【题型】填空题　【知识点】解析几何　【难度】medium
已知点 \(P\) 为双曲线 \(\frac{x^2}{16} - \frac{y^2}{9} = 1\) 右支上一点, \(F_1,F_2\) 分别为双曲线的左、右焦点, \(I\) 为 \(\triangle PF_1F_2\) 的内心, 若 \(S_{\triangle IPF_1} = S_{\triangle IPF_2} + \lambda S_{\triangle IF_1F_2}\) 成立, 则 \(\lambda\) 的值为 \underline{\quad\quad}.
【解答】
\noindent \textbf{【答案】} \(\boldsymbol{\frac{4}{5}}\) / 0.8

\vspace{0.3em}
\noindent \textbf{【分析】} 由条件结合内心的定义及三角形面积公式可得 \(\frac{1}{2}|PF_1| \cdot r = \frac{1}{2}|PF_2| \cdot r + \lambda cr\), 再根据双曲线的定义化简可求 \(\lambda\).

\vspace{0.3em}
\noindent \textbf{【详解】} 设 \(\triangle PF_1F_2\) 的内切圆半径为 \(r\),

由双曲线的定义得 \(|PF_1| - |PF_2| = 2a\), \(|F_1F_2| = 2c\),

\(
S_{\triangle IPF_1} = \frac{1}{2}|PF_1| \cdot r,\ S_{\triangle IPF_2} = \frac{1}{2}|PF_2| \cdot r,\ S_{\triangle IF_1F_2} = \frac{1}{2} \cdot 2c \cdot r = cr
\)

由题意得 \(\frac{1}{2}|PF_1| \cdot r = \frac{1}{2}|PF_2| \cdot r + \lambda cr\),

故 \(\lambda = \frac{|PF_1| - |PF_2|}{2c} = \frac{a}{c} = \frac{a}{\sqrt{a^2 + b^2}}\),

又双曲线 \(\frac{x^2}{16} - \frac{y^2}{9} = 1\) 的 \(a = 4\), \(b = 3\),

代入上式得: \(\lambda = \frac{4}{5}\),

故答案为: \(\frac{4}{5}\).

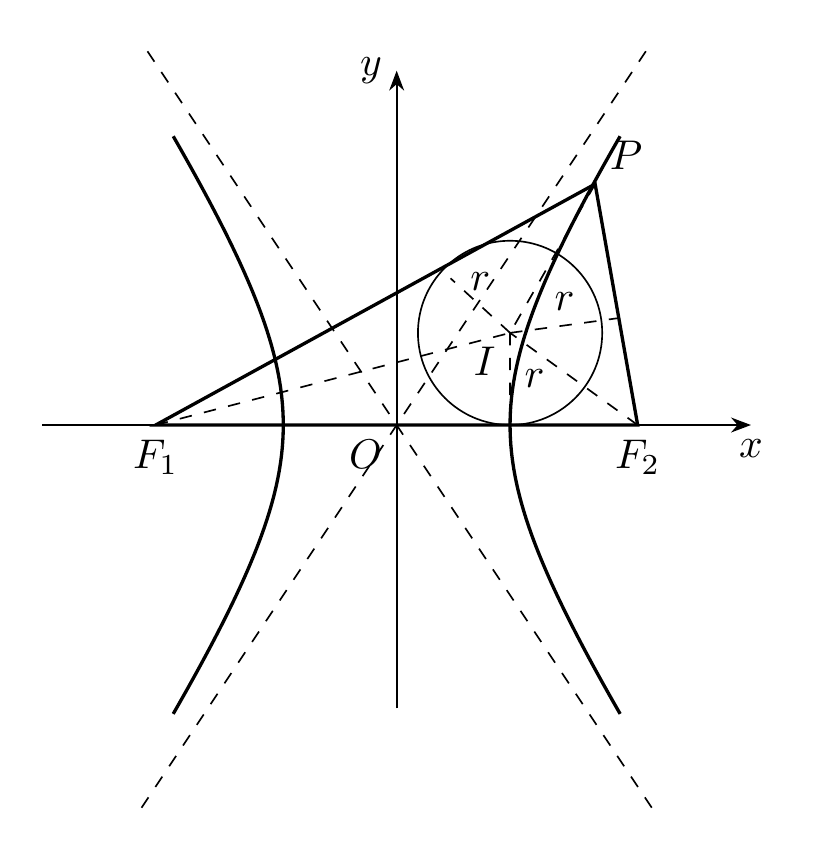